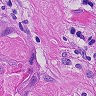
Metastatic tissue present: yes